Question: I have created a DynamoDB table with following details:

and I'm trying to insert items in my table:
'''
public static void insertItems() {
AmazonDynamoDBClient ddb = UserPreferenceDemoActivity.clientManager
.ddb();
DynamoDBMapper mapper = new DynamoDBMapper(ddb);
try {
UserPreference userPreference = new UserPreference();
userPreference.setNavn("SalonSol");
for (int i = 800; i <= 1600; i = i + 50) {
userPreference.setTid(i);
userPreference.setMandag("Ledig");
userPreference.setTirsdag("Ledig");
userPreference.setOnsdag("Ledig");
userPreference.setTorsdag("Ledig");
userPreference.setFredag("Ledig");
userPreference.setLordag("Ledig");
userPreference.setSondag("Ledig");
Log.d(TAG, "Inserting Tid and Dage");
mapper.save(userPreference);
Log.d(TAG, "Tid and Dage inserted");
}
} catch (AmazonServiceException ex) {
Log.e(TAG, "Error inserting users");
UserPreferenceDemoActivity.clientManager
.wipeCredentialsOnAuthError(ex);
}
}
'''
But AWS keeps returning following exception:
'''
AmazonserviceException: The provided key element does not match the schema
Status Code: 400
'''
I'm actually inserting a String value as a Hash Key and int values as range, so I don't really understand why I'm getting this exception.
My definition of UserPreference class:
'''
@DynamoDBTable(tableName = Constants.TEST_TABLE_NAME)
public static class UserPreference {
private String Navn;
private int Tid;
private String Mandag;
private String Tirsdag;
private String Onsdag;
private String Torsdag;
private String Fredag;
private String Lordag;
private String Sondag;
@DynamoDBHashKey(attributeName = "Navn")
public String getNavn() {
return Navn;
}
public void setNavn(String Navn) {
this.Navn = Navn;
}
@DynamoDBRangeKey(attributeName = "Tid")
public int getTid() {
return Tid;
}
public void setTid(int Tid) {
this.Tid = Tid;
}
@DynamoDBAttribute(attributeName = "Mandag")
public String getMandag() {
return Mandag;
}
public void setMandag(String Mandag) {
this.Mandag = Mandag;
}
@DynamoDBAttribute(attributeName = "Tirsdag")
public String getTirsdag() {
return Tirsdag;
}
public void setTirsdag(String Tirsdag) {
this.Tirsdag = Tirsdag;
}
@DynamoDBAttribute(attributeName = "Onsdag")
public String getOnsdag() {
return Onsdag;
}
public void setOnsdag(String Onsdag) {
this.Onsdag = Onsdag;
}
@DynamoDBAttribute(attributeName = "Torsdag")
public String getTorsdag() {
return Torsdag;
}
public void setTorsdag(String Torsdag) {
this.Torsdag = Torsdag;
}
@DynamoDBAttribute(attributeName = "Fredag")
public String getFredag() {
return Fredag;
}
public void setFredag(String Fredag) {
this.Fredag = Fredag;
}
@DynamoDBAttribute(attributeName = "Lordag")
public String getLordag() {
return Lordag;
}
public void setLordag(String Lordag) {
this.Lordag = Lordag;
}
@DynamoDBAttribute(attributeName = "Sondag")
public String getSondag() {
return Sondag;
}
public void setSondag(String Sondag) {
this.Sondag = Sondag;
}
}
'''
and the table name has following definition in the "Constants" class:
'''
public static final String TEST_TABLE_NAME = "EkstraTable";
'''
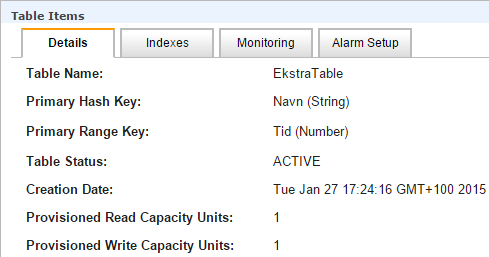
Answer: I found the issue. I did a huge mistake by importing:
'''
com.amazonaws.services.dynamodbv2.datamodeling.DynamoDBRangeKey
'''
instead of:
'''
com.amazonaws.mobileconnectors.dynamodbv2.dynamodbmapper.DynamoDBRangeKey
'''
for @DynamoDBRangeKey annotation since I'm using Android mobile SDK. I found the issue by downloading and adding the DynamoDBMapper.jar for 2.1.8, and this version shows the
'''
com.amazonaws.services.dynamodbv2.datamodeling.DynamoDBRangeKey
'''
as deprecated.